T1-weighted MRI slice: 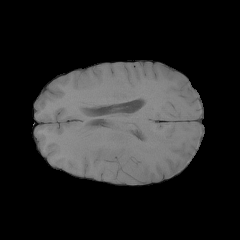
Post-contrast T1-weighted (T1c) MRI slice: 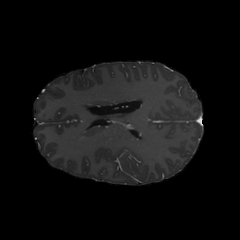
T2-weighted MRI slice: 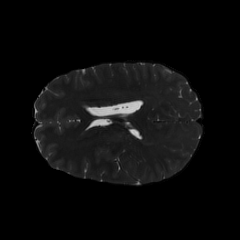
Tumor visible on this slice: no